Interaction volume radius: 10 \u00c5
Interaction volume height: 15 \u00c5
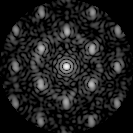
Disorder parameter: 0.4167